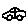
Label: car